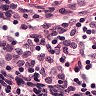
Metastatic tissue present: no